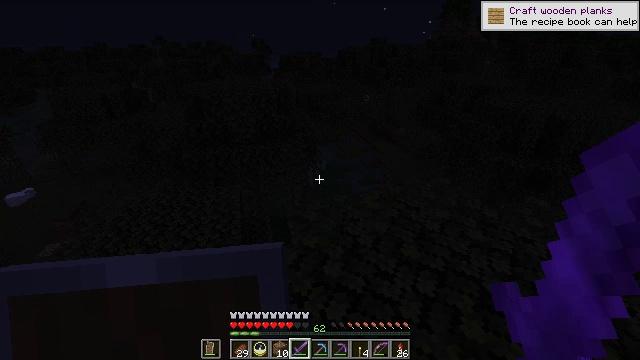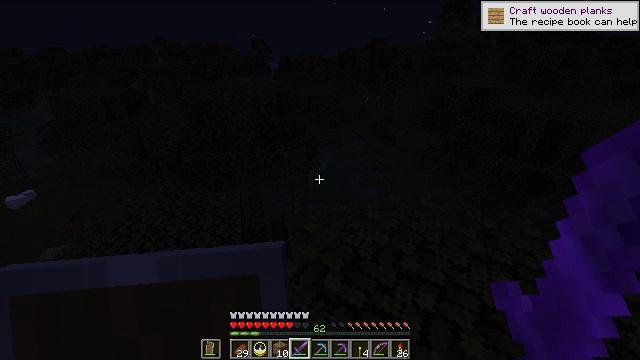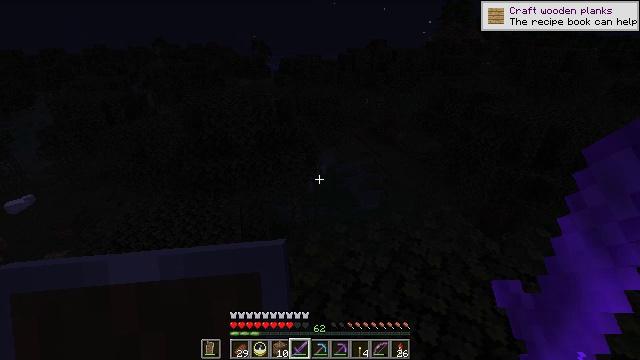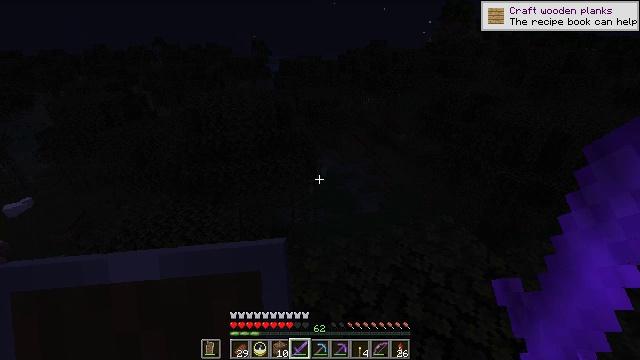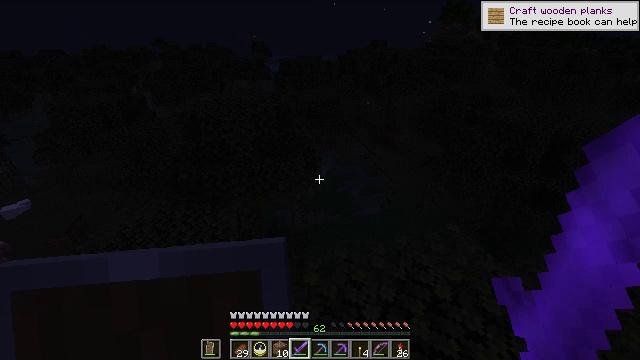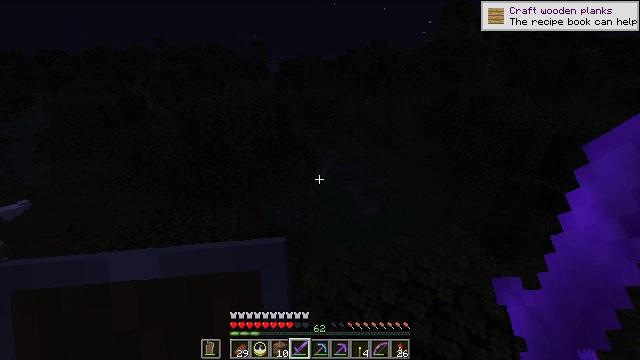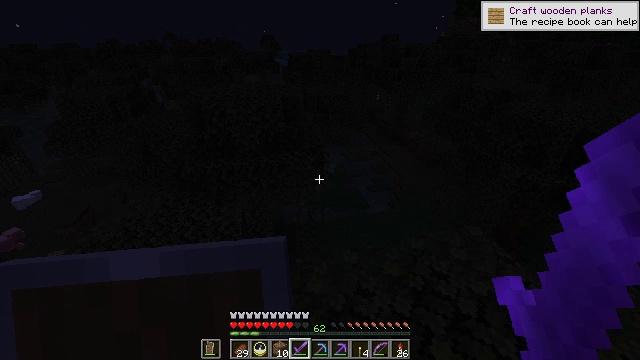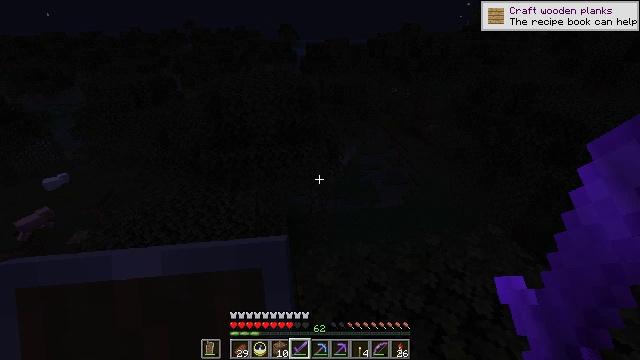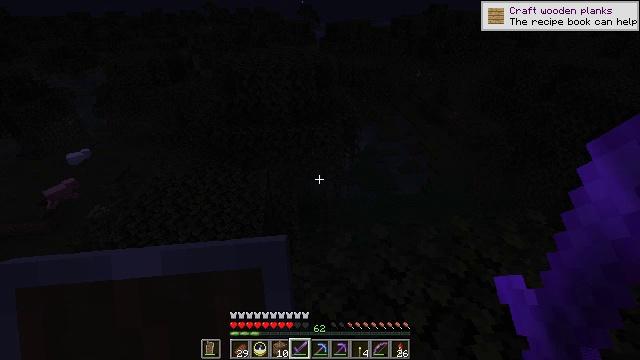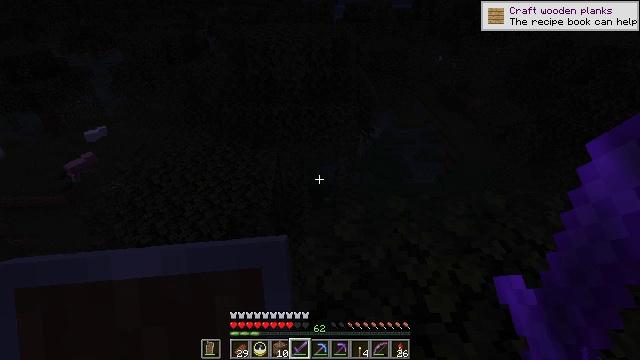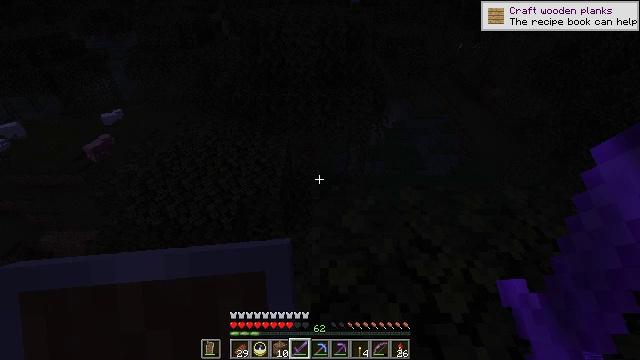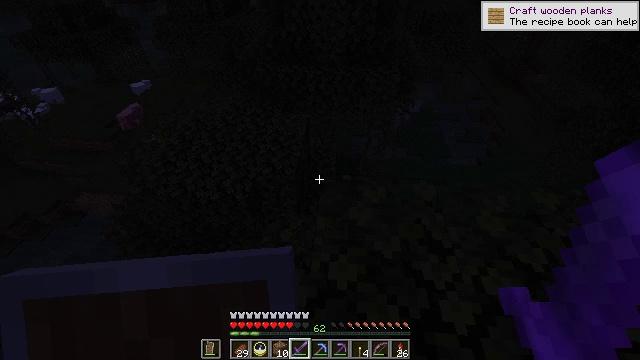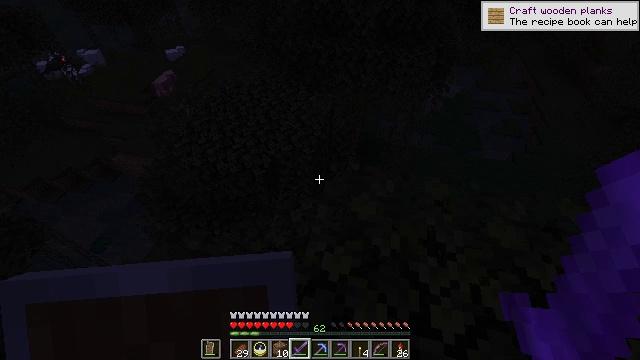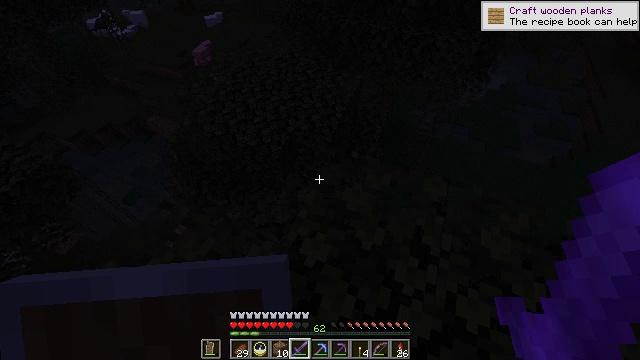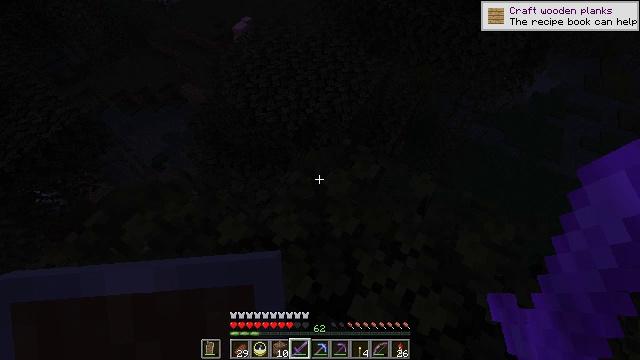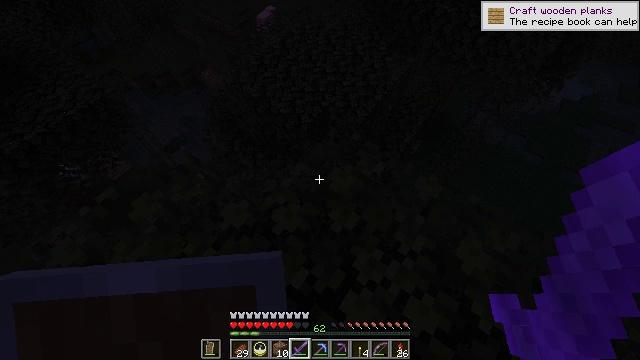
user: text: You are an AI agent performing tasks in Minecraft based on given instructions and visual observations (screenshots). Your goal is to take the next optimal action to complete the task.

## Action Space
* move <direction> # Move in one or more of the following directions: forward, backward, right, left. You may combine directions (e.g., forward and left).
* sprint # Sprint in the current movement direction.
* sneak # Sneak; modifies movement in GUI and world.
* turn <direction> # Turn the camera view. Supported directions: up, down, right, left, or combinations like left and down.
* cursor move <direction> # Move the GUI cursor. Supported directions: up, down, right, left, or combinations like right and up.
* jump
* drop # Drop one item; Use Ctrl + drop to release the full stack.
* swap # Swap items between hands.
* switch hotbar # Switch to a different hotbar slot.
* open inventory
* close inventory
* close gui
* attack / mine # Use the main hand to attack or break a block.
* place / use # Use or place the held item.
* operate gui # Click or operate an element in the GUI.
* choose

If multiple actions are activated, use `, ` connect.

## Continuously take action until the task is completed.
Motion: motion action
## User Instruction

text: Kill the slime.
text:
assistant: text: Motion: move forward, jump
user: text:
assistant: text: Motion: move forward, jump
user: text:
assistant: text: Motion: move forward, jump
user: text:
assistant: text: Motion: move forward
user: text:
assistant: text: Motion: move forward
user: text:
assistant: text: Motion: move forward, turn left
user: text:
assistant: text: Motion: turn left and down
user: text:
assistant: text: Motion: turn left and down
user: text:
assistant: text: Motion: turn left and down
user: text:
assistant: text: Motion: move right, turn left and down
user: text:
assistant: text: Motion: move right, turn left and down
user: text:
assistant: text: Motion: move right, turn left and down
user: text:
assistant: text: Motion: move right, turn left and down
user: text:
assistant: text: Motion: move right, turn left and down
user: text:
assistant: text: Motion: turn left and down
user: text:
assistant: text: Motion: turn left
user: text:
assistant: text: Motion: turn left
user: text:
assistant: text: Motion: turn left
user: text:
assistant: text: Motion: turn left
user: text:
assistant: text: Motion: turn left
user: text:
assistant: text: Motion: move forward
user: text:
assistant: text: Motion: move forward
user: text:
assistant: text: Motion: move forward
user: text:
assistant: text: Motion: move forward
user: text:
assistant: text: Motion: move forward
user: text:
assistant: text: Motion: move forward
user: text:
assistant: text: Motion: no_op
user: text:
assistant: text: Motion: no_op
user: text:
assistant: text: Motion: no_op
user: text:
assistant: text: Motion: no_op